Question: First and foremost, I am very brand new to databases so please keep instructions simple for me. thanks!
Usually when I need to make a manual change I just back up my database called , then upload it to my host, then use their restore feature to implement it.
I am still in a testing phase so data does not need to be kept that is acquired online, however I wanted to try keeping the data today so I used the host's backup option which created a file for me.
I then download this and "attempted" to updated it's information into the SQL database on my machine () which I believe is where I messed everything up.
From what I remember I right-clicked my database "Movies" and selected "Tasks -> Restore -> Database", I kept everything as is, but for 'Source' I selected then chose the 'DB_76779_test_backup.bak' file and and below that selected "Movies" as the Database and hit OK.

This seemed to work fine, so I opened and edited the tables values that needed to be changed. Then as usual, I just backed it up, ftp'ed it to the host, and restored my database.
I got an error however when trying to restore and my support told me the following.
> "Logical file 'Movies' is not part of database 'DB_76779_test'. Use
RESTORE FILELISTONLY to list the logical file names."I'm afraid we only support restores of databases that contain only 1
.mdf file and 1 .ldf file with no extra partitions.
I am assuming that since the only different thing I did this time was restore my database on my computer is that somehow I broke it, or created more than 1 mdf and ldf file (no clue what those even are). All I was trying to do was keep the actual data from online, so I am not even sure if that was correct way to go about this, but regardless I am unable to restore the database on my host now..
I am hoping someone here has instantly realized what idiotic mistake I made, because I only know a basic level of databasing and not much of the "under the hood" mechanics.
Let me know if you need further details.
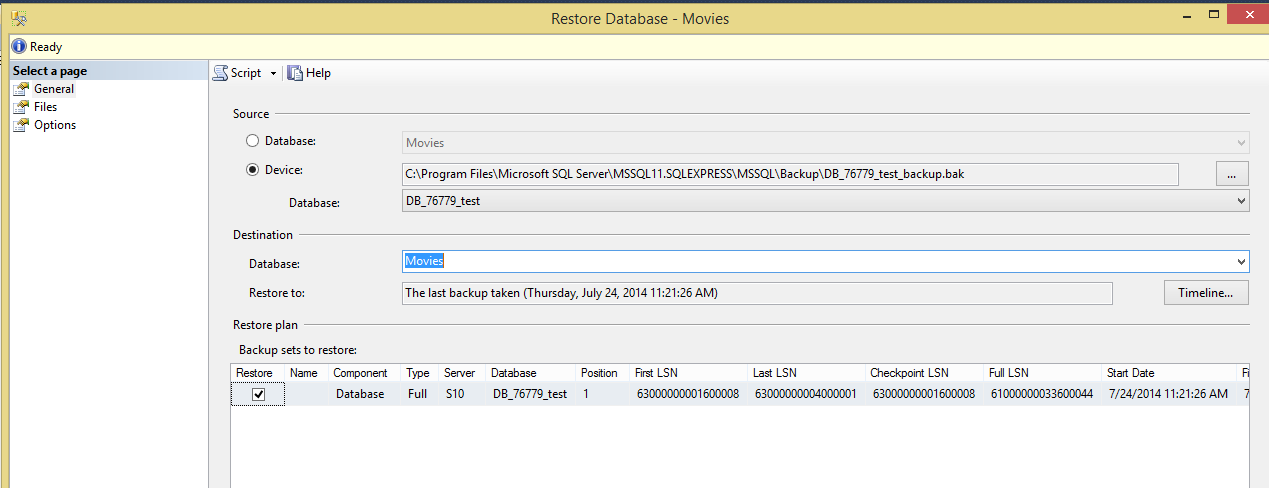
Answer: That SSMS dialog is a little difficult to work with some times. It looks like you want to rename your database to Movies. The problem is when you change the name field it does not update the logical names it is using for the files. IIRC simply switching to the Files "tab" on the left will update it and then you can restore fine. That or do your restore with the "old" name and then name the database after restore.